Question: I am rendering some html in a webview that is embedded in a table cell. For some reason there is a black line at the bottom of the webview. I tried setting the background color of the webview and its scrollview to white but this did not change anything. Has anyone seen this before?
Here is the HTML that is being rendered:
'''
<html>
<head>
<style type="text/css">
a {text-decoration:none;background-color:white;}
</style>
<title></title>
</head>
<body style="margin:0;padding:0;background-color:white;">
<a href="http://body/" style=
"font-family:HelveticaNeue-Light;font-size:20.000000;color:black;-webkit-tap-highlight-color:rgba(0,0,0,0);">
Portland Blazers vs Golden State Warriors | FULL Highlights | January 26 ,
2014 | NBA 2013-14 Season</a><span style=
"font-family:HelveticaNeue;font-size:12.000000;color:rgb(102,102,102);white-space:nowrap;"><a href="https://www.youtube.com/watch?v=2TfldZ4w57E&amp;feature=youtube_gdata_player"
style=
"font-family:HelveticaNeue;font-size:12;color:rgb(102,102,102);-webkit-tap-highlight-color:rgba(0,0,0,0);"><img height="12"
src="file:link@2x.png" width="20">www.youtube.com</a></span>
</body>
</html>
'''
This is on iOS7.
I'm still not sure what is causing the black line to appear but I managed to get rid of it by changing how I setup my layout constraints. Before I was setting constraints for the spacing around the views and letting the layout system figure out the size that the view should be. I changed it to explicitly set a height constraint of the webview when the webview finishes loading its content. This seems to have fixed the issue but I still do not understand where the black line was coming from.
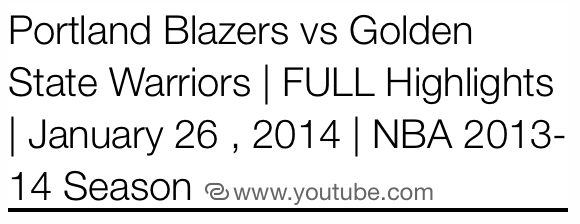
Answer: I had same and is given below :
1. Set UIWebView's opaque to NO
2. Set UIWebView's backgroundcolor to clear color.
---
'''
webView.scrollView.backgroundColor = UIColor.whiteColor()
'''
The meta to go in the head tag of HTML
'''
<meta name="viewport" content="initial-scale=1, maximum-scale=1">
'''